Question: I have query generated by SqlCommandBuilder catched by Profiler.
'''
exec sp_executesql
N' INSERT INTO [BP_PackageData] (pad_ID, pad_Data)
VALUES (@p1, @p2)',
N'@p1 uniqueidentifier,@p2 image',
@p1='B265C322-6581-4705-B659-DB9C455C7263',@p2=0x0
'''
It works fine on my sql 2008 but on 2005 I get:
'''
Msg 213, Level 16, State 1, Line 1
Insert Error: Column name or number of supplied values does not match table definition.
'''
Structure of table is

Any ideas what settings can make this work fine?
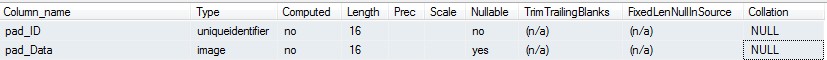
Answer: This error may be emanating from a trigger rather than directly from the 'INSERT' statement itself.